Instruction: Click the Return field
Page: home
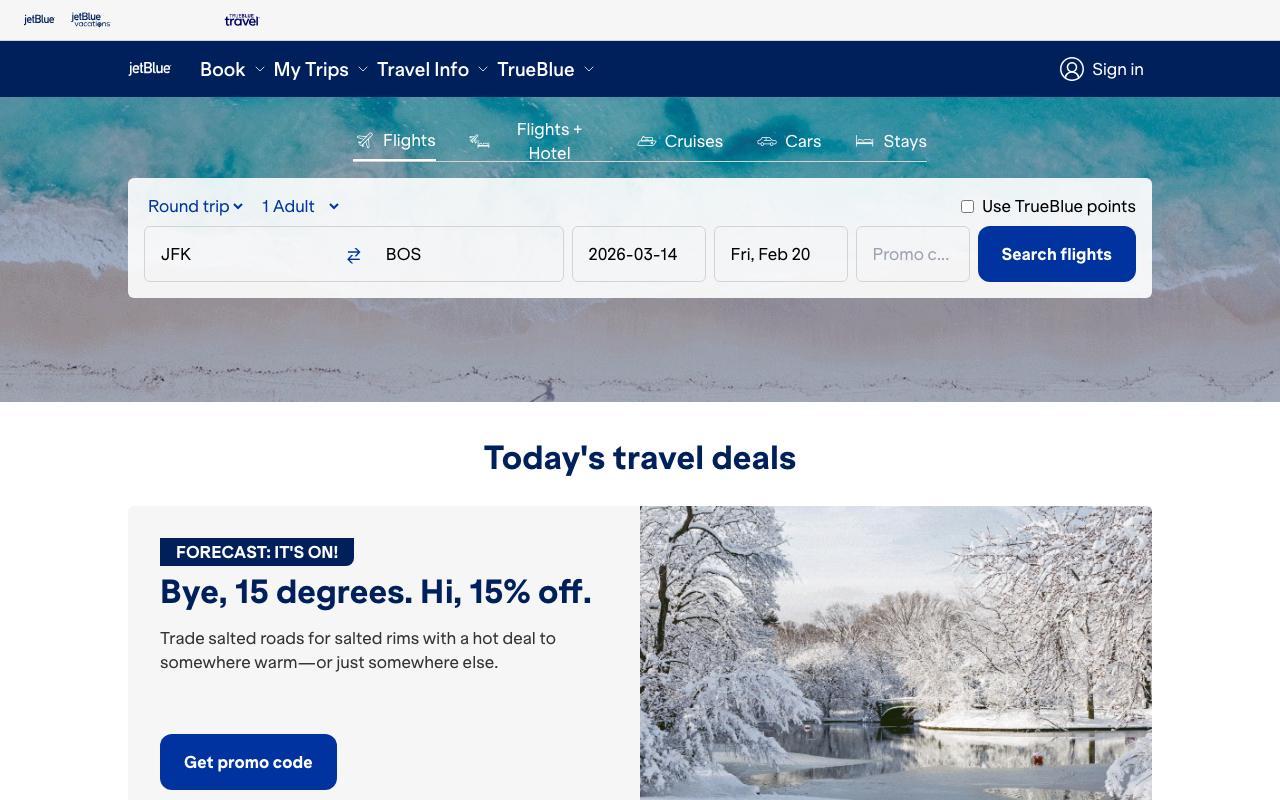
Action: click